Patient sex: M
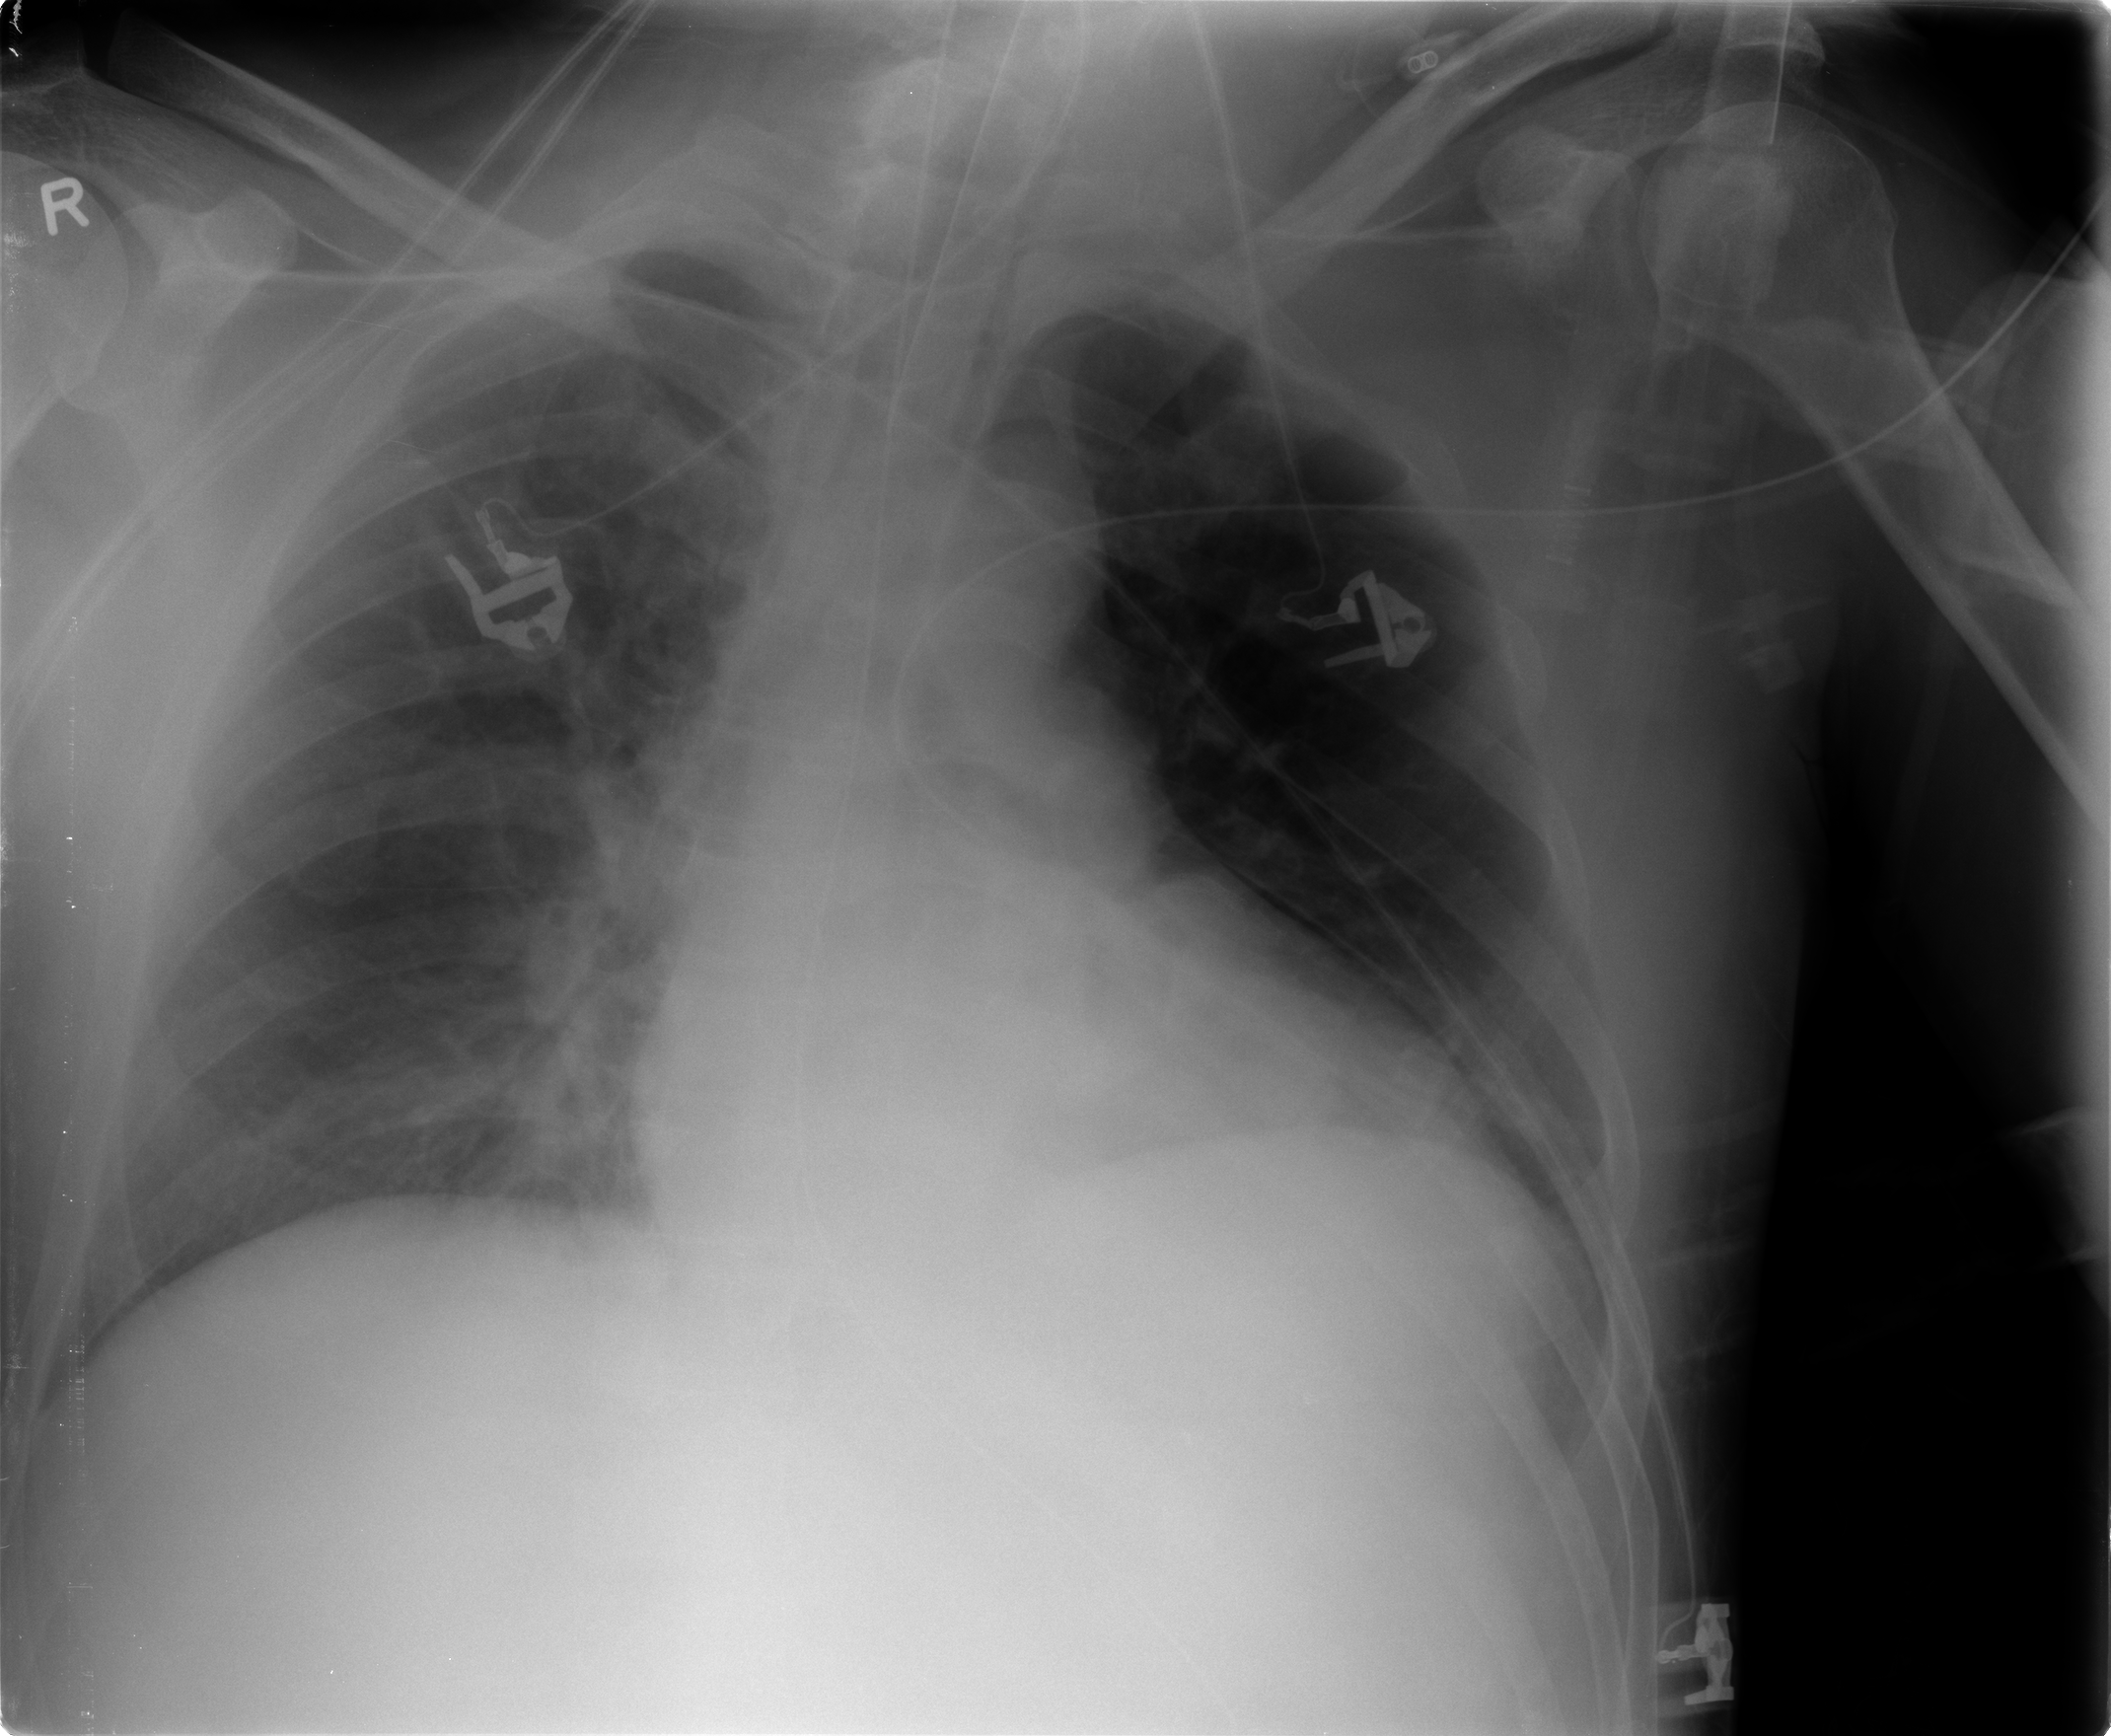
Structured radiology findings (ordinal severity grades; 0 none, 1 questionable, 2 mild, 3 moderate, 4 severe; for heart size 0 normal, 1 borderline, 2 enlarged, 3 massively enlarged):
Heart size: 0
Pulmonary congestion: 2
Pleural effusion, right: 0
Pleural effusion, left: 0
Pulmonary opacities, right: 0
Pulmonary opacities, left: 0
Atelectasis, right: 2
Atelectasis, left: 2